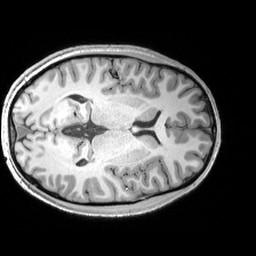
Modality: T1w
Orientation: axial
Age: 22
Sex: male
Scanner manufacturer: siemens
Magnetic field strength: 3 T
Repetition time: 2.53 s
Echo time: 0.00299 s